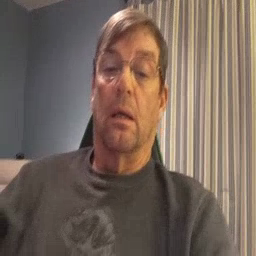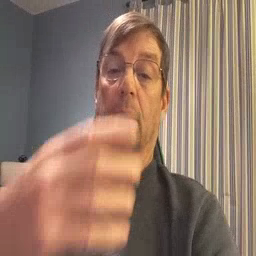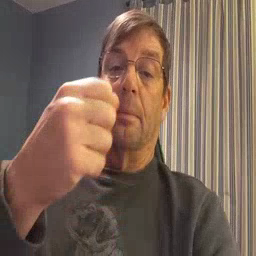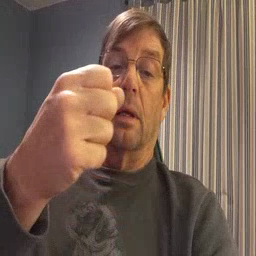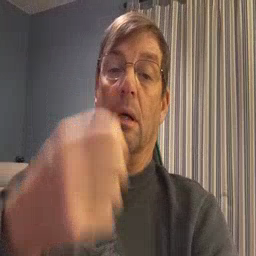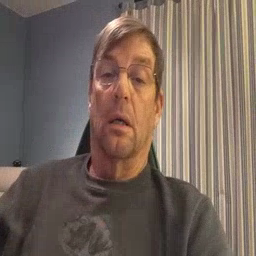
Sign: milk